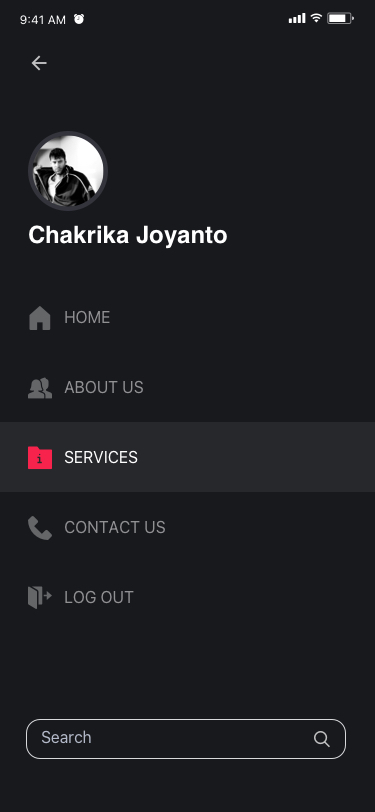
Text in this UI design:
HOME
SERVICES
ABOUT US
CONTACT US
LOG OUT
Chakrika Joyanto
UI Text/Heading/H4/Hightlight
Search
9:41 AM